Question: I have this image of a pin header, and I need to detect if there are bent pins in the header using OpenCV.

## UPDATE, solved
Thanks to Nick, I have made something that works pretty good, not prefect but oke!
I use the 'findContours' function to find all contours. Then I loop over all the items and find the 'minAreaRect', and draw a box of the given size. When a box has a width greaten then a set threshold the pin is too bend (out of spec).
'''
for (const auto &entry: fs::directory_iterator(SAMPLES)) {
try {
// Load src image
src = imread(entry.path(), IMREAD_COLOR);
// Blur
medianBlur(src, blurred, 3);
// Set threshold
threshold(blurred, blurred, 100, 255, cv::THRESH_BINARY);
// Edge detection
Canny(blurred, detected_edges, thres1, thres2, 3);
// imshow("blurred", blurred);
vector<vector<Point> > contours;
// Find all the contours in the image
findContours(detected_edges, contours, RETR_TREE, CHAIN_APPROX_SIMPLE);
vector<RotatedRect> minRect(contours.size());
vector<vector<Point> > contours_poly(contours.size());
vector<Rect> boundRect(contours.size());
int bendPins = 0;
for (size_t i = 0; i < contours.size(); i++) {
// bind all shapes to the vectors
minRect[i] = minAreaRect(contours[i]);
approxPolyDP(contours[i], contours_poly[i], 3, true);
boundRect[i] = boundingRect(contours_poly[i]);
// Draw the min area rect need to fill the contour
Rect rect(boundRect[i].tl(), boundRect[i].br());
rectangle(src, rect, Scalar(0, 0, 255), 2);
// When a pin it to bend
if (rect.width > threshold_bend) {
Point centerRect = (boundRect[i].br() + boundRect[i].tl()) * 0.5;
circle(src, centerRect, 20, Scalar(255, 0, 255), 2);
bendPins++;
}
// Draw a rect around the pin, bent or not
Point2f rect_points[4];
minRect[i].points(rect_points);
for (int j = 0; j < 4; j++) {
line(src, rect_points[j], rect_points[(j + 1) % 4], Scalar(0, 255, 255), 1);
}
}
char buffer[100];
snprintf(buffer, 100, "Found bend pin(s) : %d", bendPins);
putText(src, buffer, Point(10, 25), FONT_HERSHEY_SIMPLEX, 0.75, Scalar(255, 255, 255), 2);
imshow(entry.path().filename(), src);
waitKey();
} catch (const std::exception &e) {
cout << e.what() << endl;
}
}
'''
The result:
<URL>
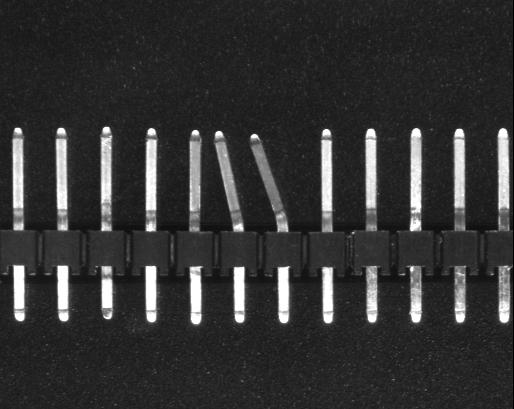
Answer: Have a look at <URL>.
You should be able to extract the pins with that, maybe binarize first with cv::threshold(). Then using <URL> and the moment-of-area for the contours found, you can describe the position and angle of the pins. Or just using the bounding rectangle might even be enough.